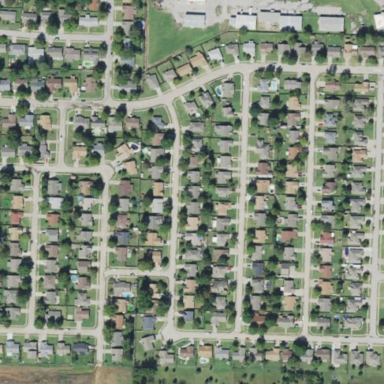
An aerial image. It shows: Charming neighbourhood.